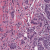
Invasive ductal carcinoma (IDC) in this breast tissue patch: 1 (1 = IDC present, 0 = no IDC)